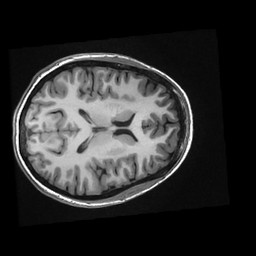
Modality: T1w
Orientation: axial
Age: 28
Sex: female
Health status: healthy
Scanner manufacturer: ge
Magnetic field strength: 3 T
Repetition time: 0.008256 s
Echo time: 0.003108 s